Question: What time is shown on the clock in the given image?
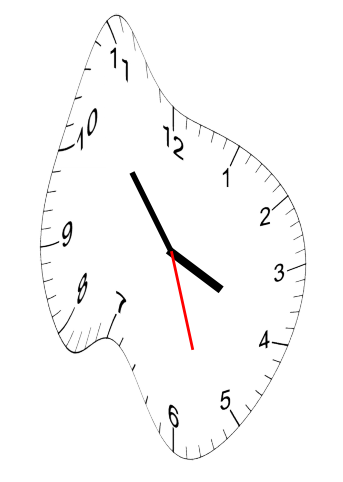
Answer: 03:53:27